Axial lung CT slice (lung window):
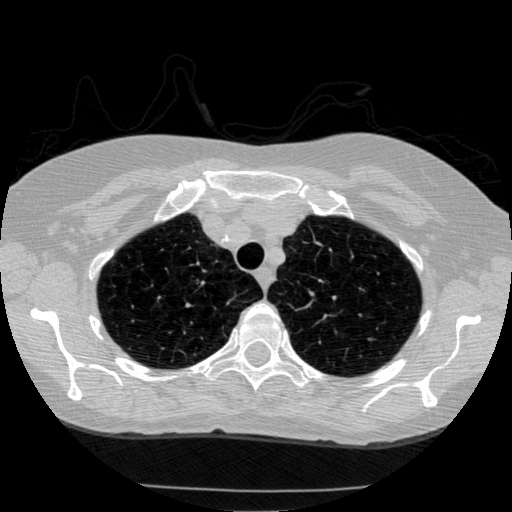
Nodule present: no